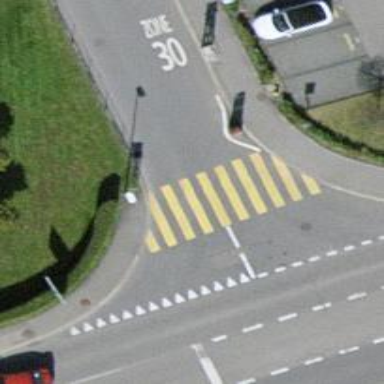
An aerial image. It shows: Marked road crossing.